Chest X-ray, PA view. Patient: 64 years old, sex M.
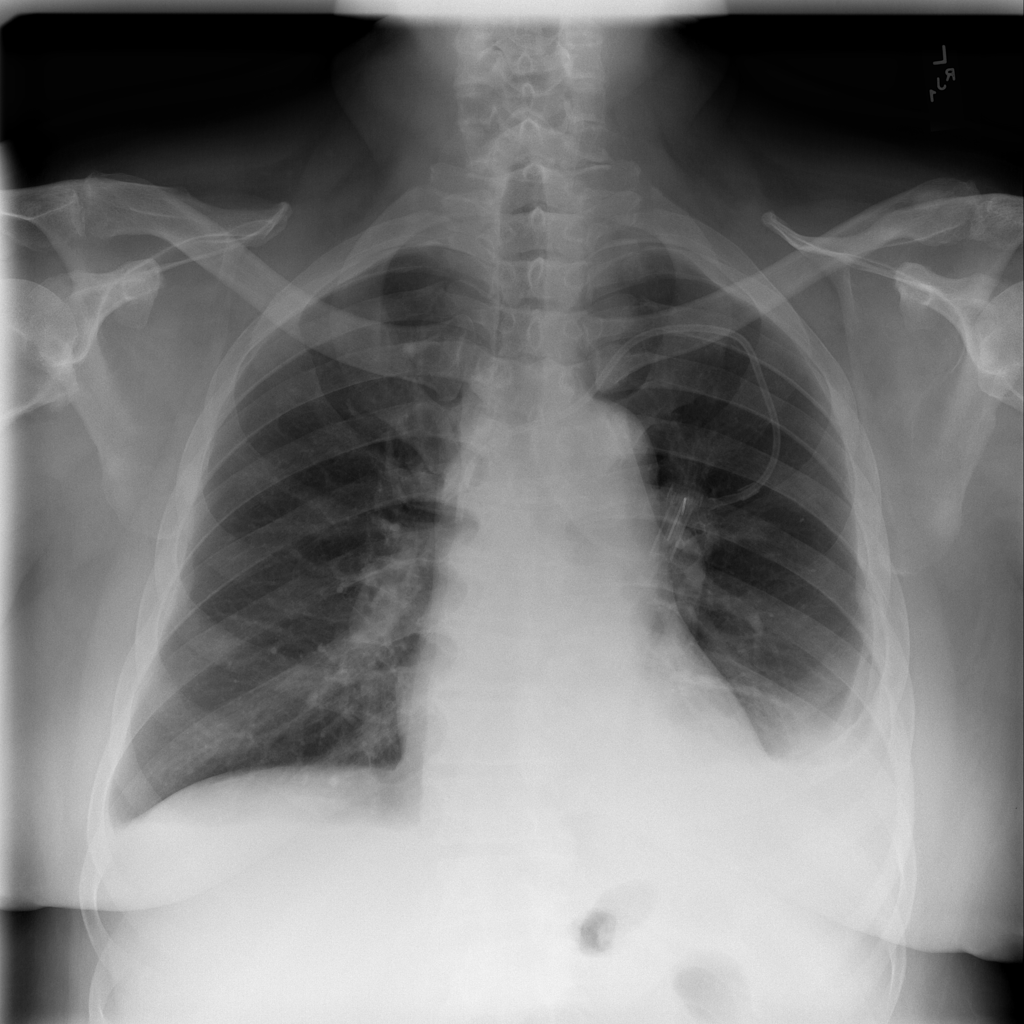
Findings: Effusion, Infiltration